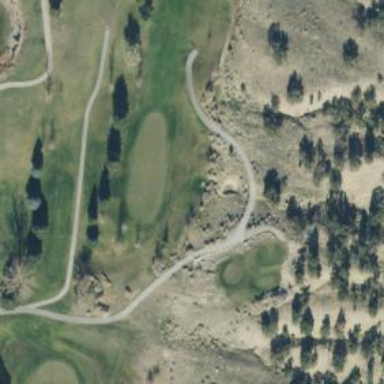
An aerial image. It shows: Service road used as golf cart path.